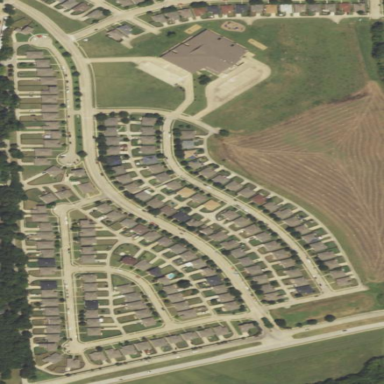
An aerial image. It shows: Neighborhood.